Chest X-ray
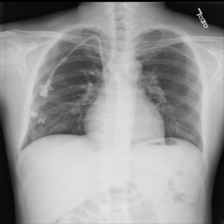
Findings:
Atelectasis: negative
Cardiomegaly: negative
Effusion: negative
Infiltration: negative
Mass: negative
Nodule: positive
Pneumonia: negative
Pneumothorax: negative
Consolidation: negative
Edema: negative
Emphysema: negative
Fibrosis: negative
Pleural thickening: positive
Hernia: negative